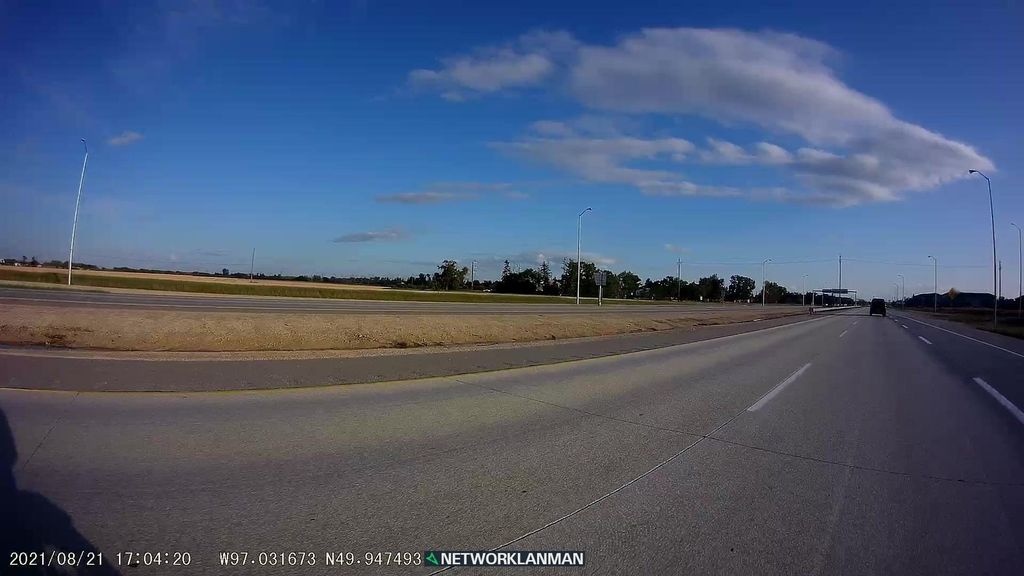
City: winnipeg